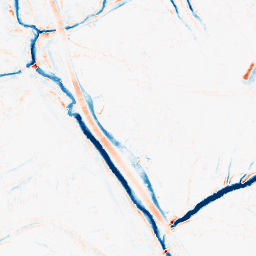
Category: morphological
Decomposition family: morphological
Decomposition parameters: operation: average
size: 5
Upsampling method: sinc_blackman
Upsampling parameters: scale: 4
kernel_size: 16
Upsampling scale: 4